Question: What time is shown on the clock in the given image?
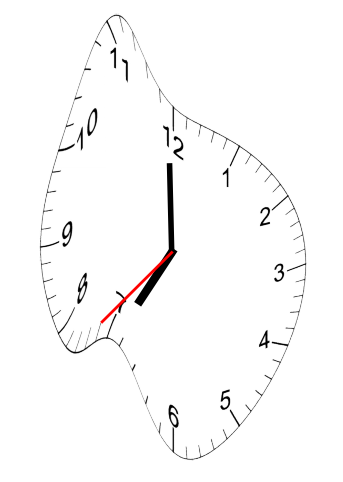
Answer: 06:59:37